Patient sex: F
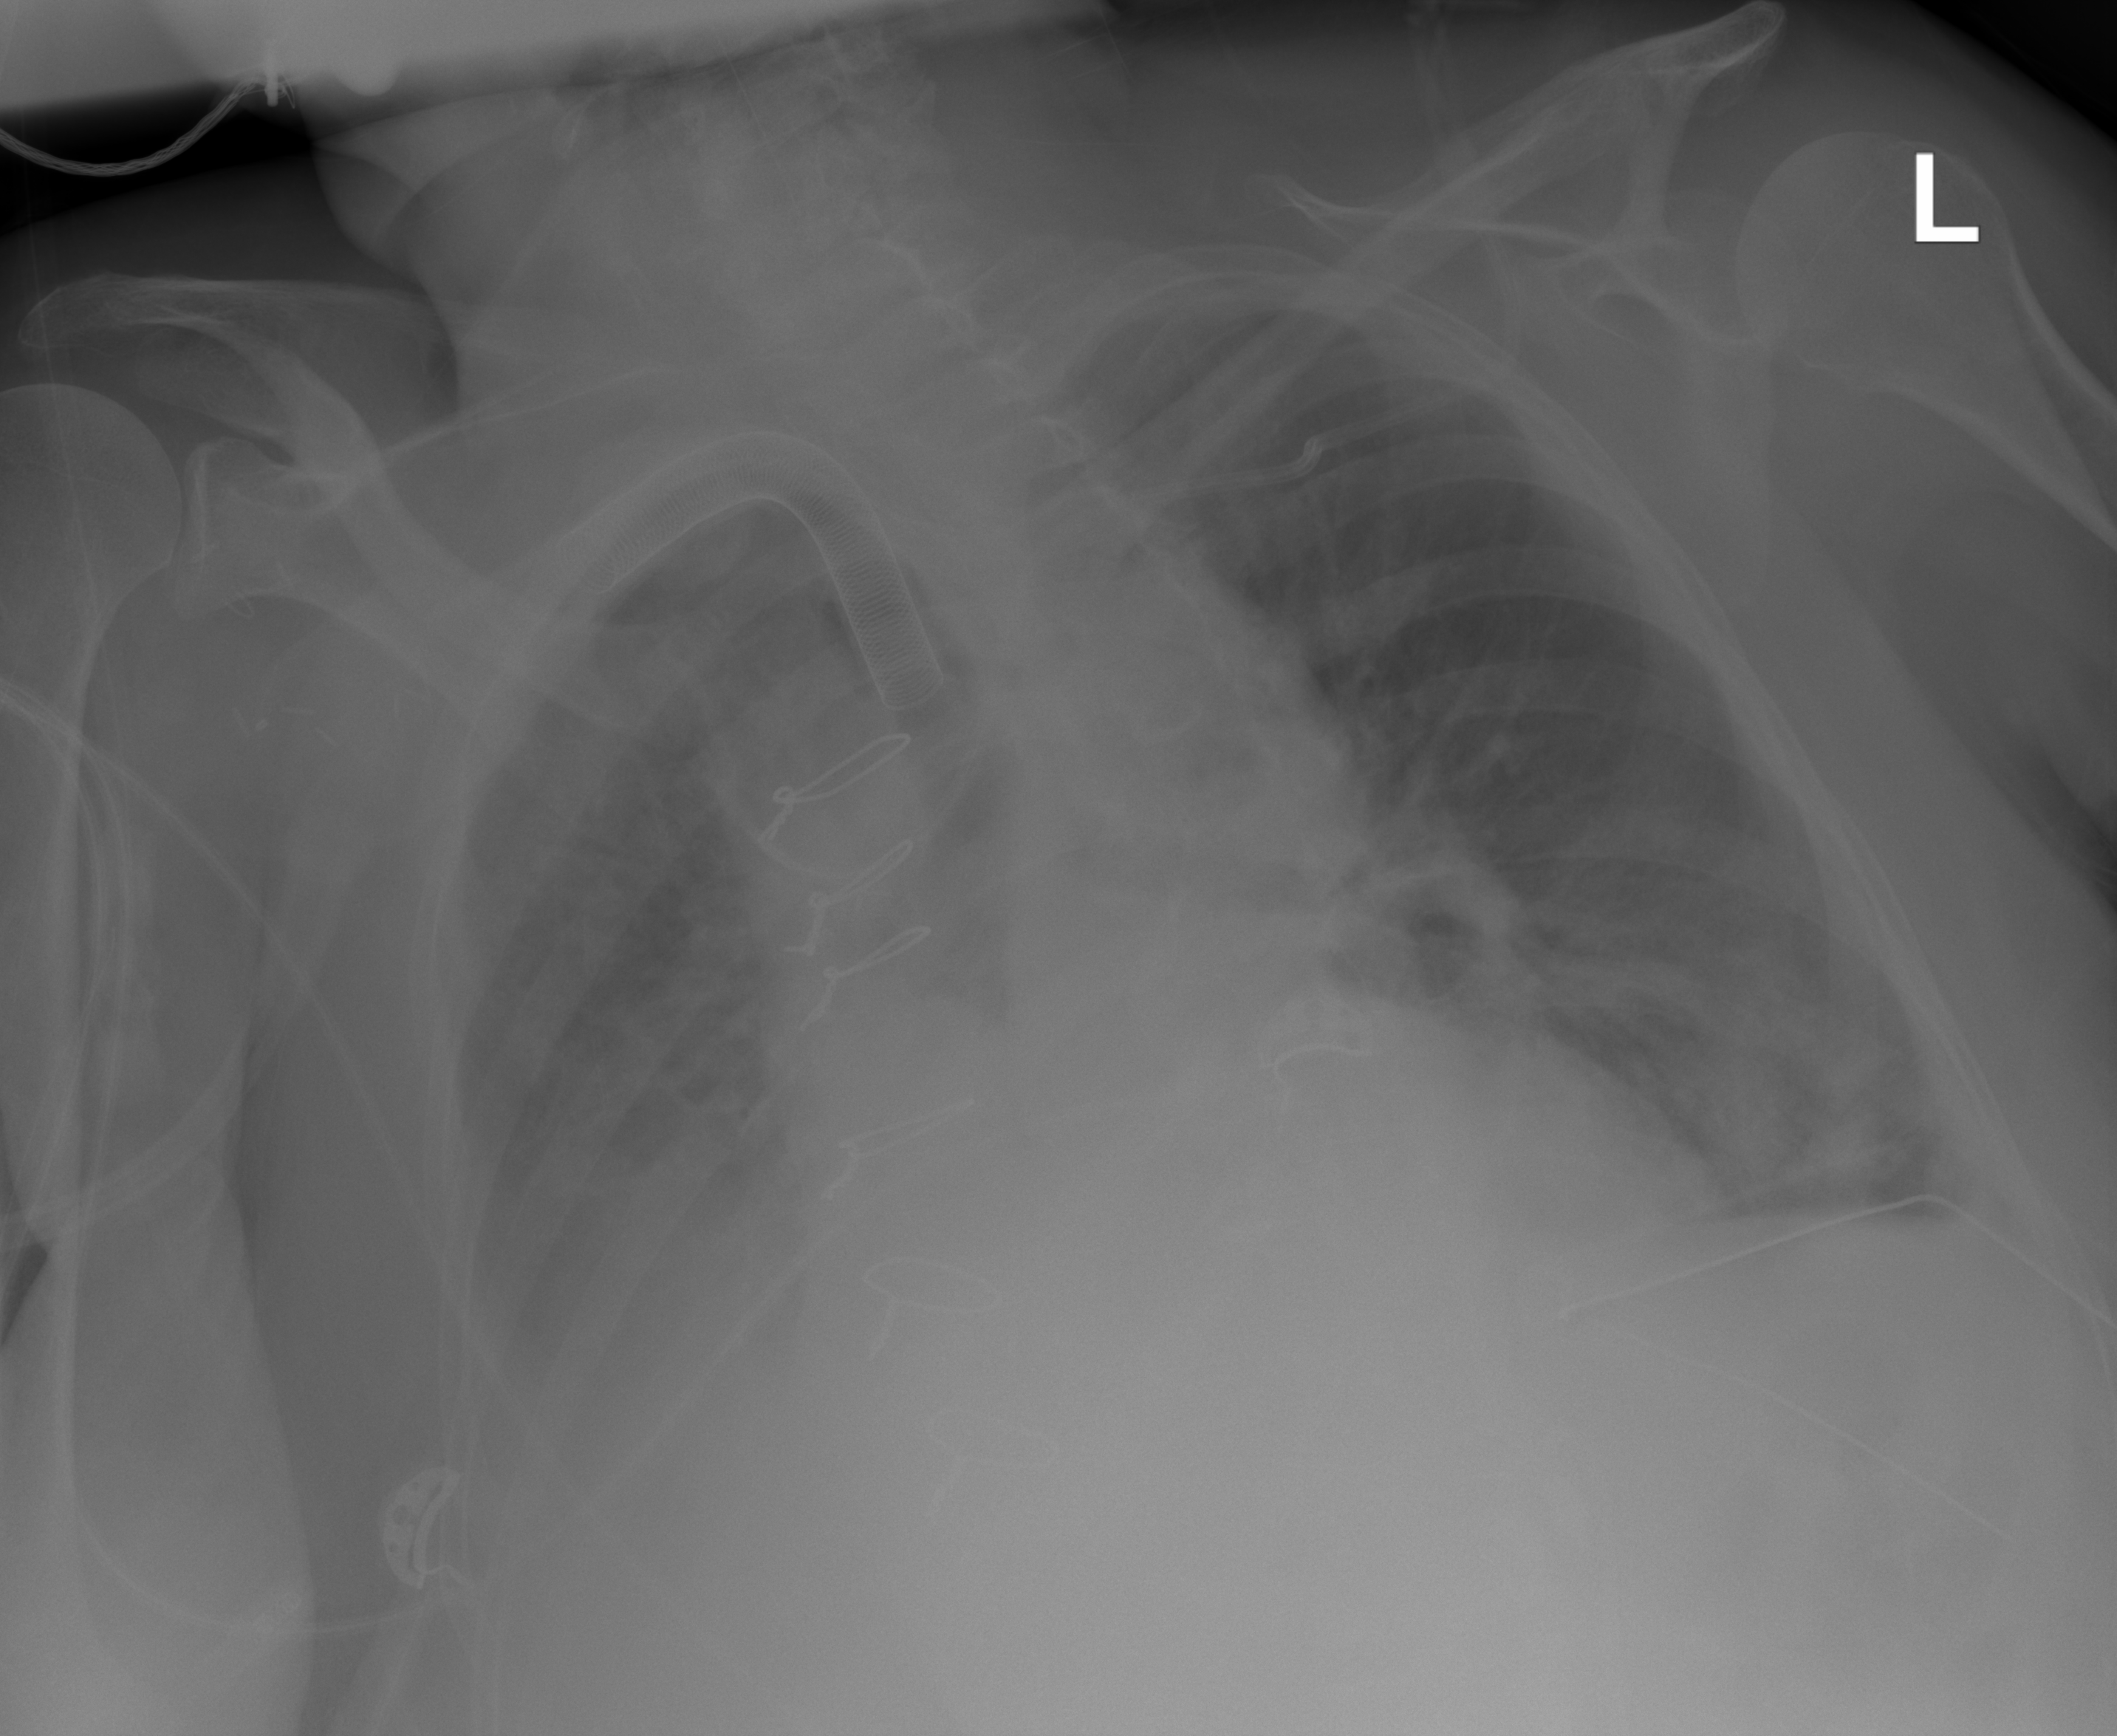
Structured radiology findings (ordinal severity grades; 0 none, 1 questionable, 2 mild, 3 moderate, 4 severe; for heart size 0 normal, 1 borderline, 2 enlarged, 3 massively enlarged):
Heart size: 2
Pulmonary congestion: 3
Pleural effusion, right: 2
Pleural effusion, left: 0
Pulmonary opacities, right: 2
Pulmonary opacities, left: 2
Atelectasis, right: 2
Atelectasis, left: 2